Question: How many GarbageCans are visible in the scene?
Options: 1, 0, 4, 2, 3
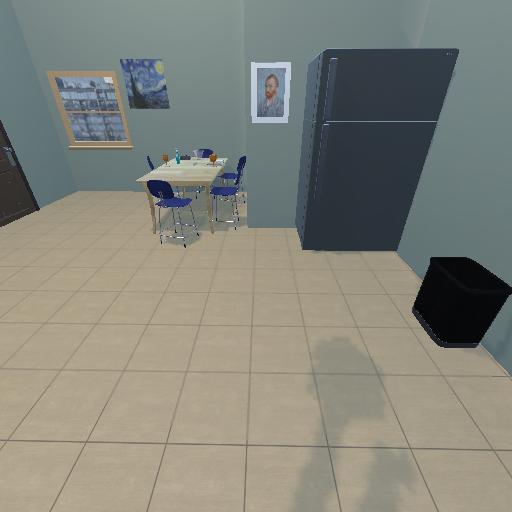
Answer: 1